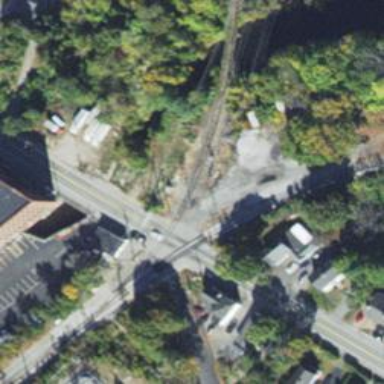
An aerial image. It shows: Railway signal.